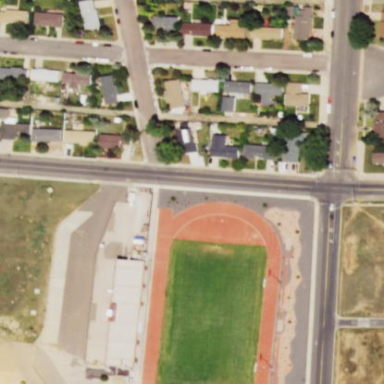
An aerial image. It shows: American football pitch for leisure and sport activities.